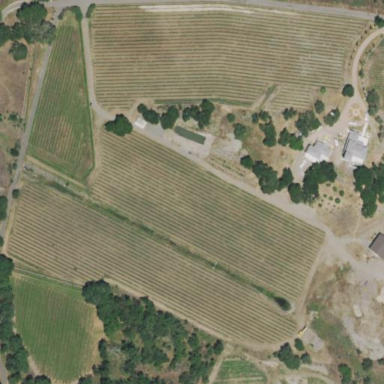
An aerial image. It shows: Vineyard with wine grapes as the crop.